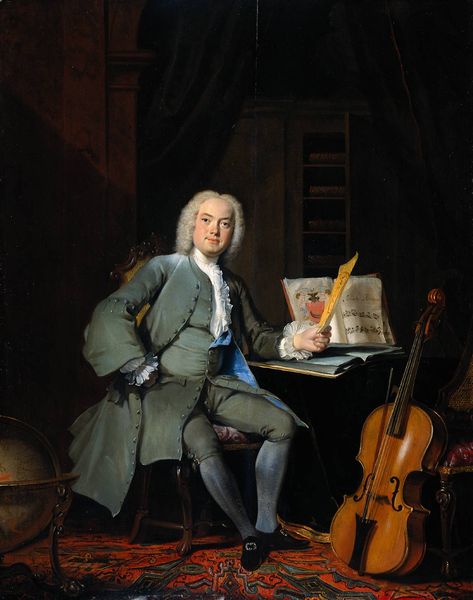
Titel: Portrait of a Music-Lover from the Van der Mersch Family
Künstler: Cornelis Troost
Standort: Amsterdam
Institution: Rijksmuseum
Schlagwörter: blau, dunkel, feder, gemälde, hand, mann, schatten, weiß, gelb, grün, komposition, ocker, sitzen, abend, braun, fenster, geste, grau, licht, mund, orange, schwarz, stuhl, säule, tisch, türkis, zimmer, blick, rot, malerei, muster, schleife, teppich, anzug, hemd, hose, jung, regal, wand, barock, kleidung, kragen, spitze, bildnis, instrument, portrait, porträt, vorhang, öl, bach, erde, futter, gewand, haare, interieur, mantel, pose, sessel, sitzend, adel, klassizismus, bass, blatt, gitarre, kontrabass, musik, musiker, england, rokoko, seide, hellblau, perücke, apfel, papier, schrank, bogen, cello, noten, schuhe, violett, oliv, drehen, leiter, dichter, glanz, halstuch, lesen, musikinstrument, musikzimmer, notenblatt, bauch, rüsche, rüschen, schenkel, knöpfe, gehrock, knopfleiste, weste, freude, strümpfe, buch, komponist, wagner, kugel, adeliger, gestik, manschetten, posieren, krause, sitzfigur, tinte, kapitell, heft, ganzfigur, kontraste, bratsche, geige, violine, seiten, brief, schreiben, hüfte, mittelalter, wams, adlige, kniebundhose, kniestrümpfe, schnallenschuh, adliger, saiten, schnallenschuhe, weich, globus, welt, beistelltisch, gebildet, schnallen, intellektueller, schreibfeder, perrücke, federkiel, alonge, armhaltung, bacuh, instrumet, jabot, komponieren, lasierend, mozart, musiknoten, note, portätmalerei, sonate, weltkugel, kniehose, tuck, graues haar, rüschenkragen, violione, violoncello, sesssel, hand in tasche, mit cello